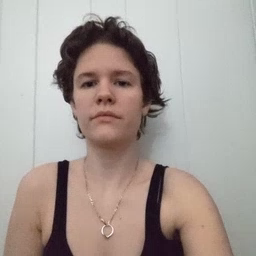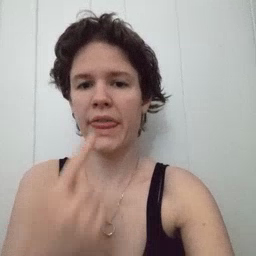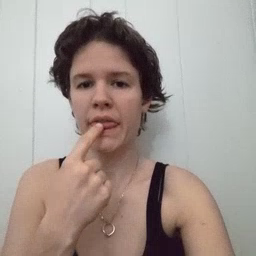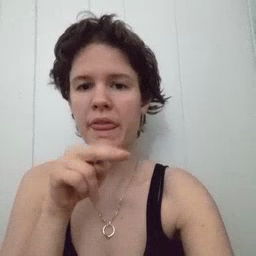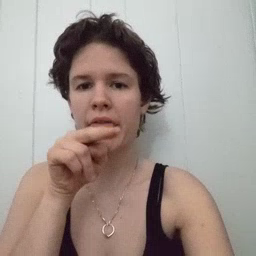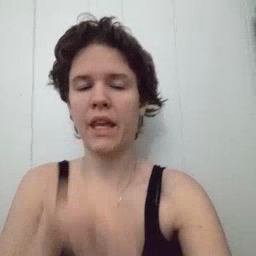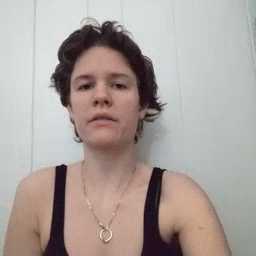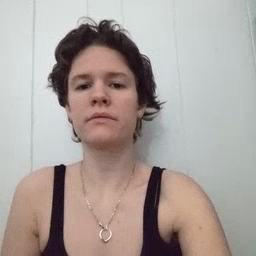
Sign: tongue